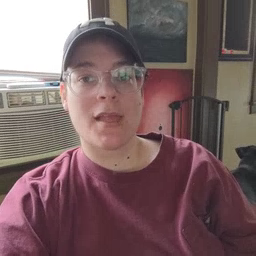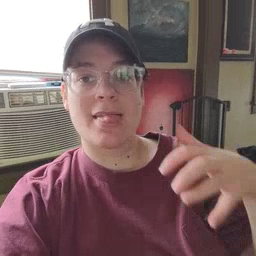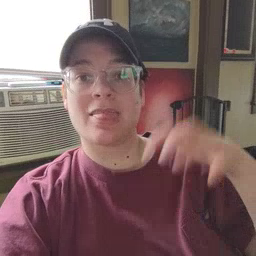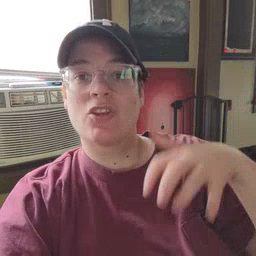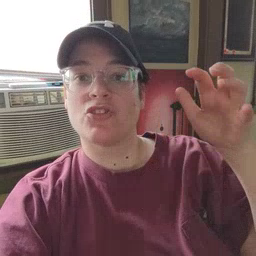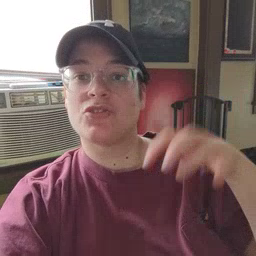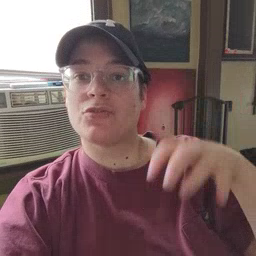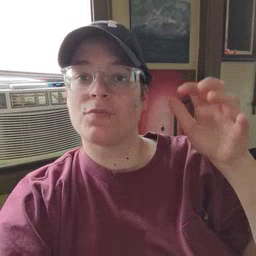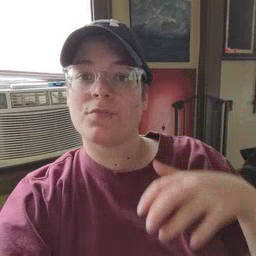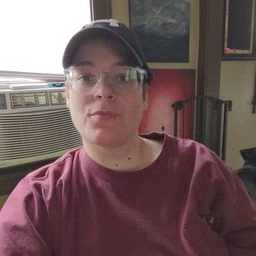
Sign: alligator